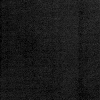
Atmospheric dust classification: dusty